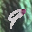
Label: 9